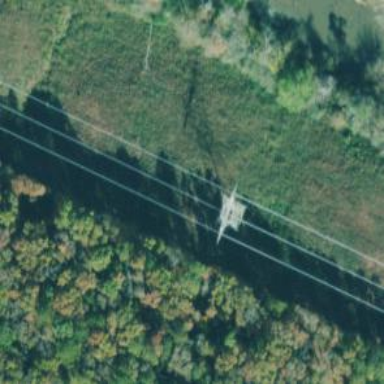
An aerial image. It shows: Lattice structure tower used for power distribution.